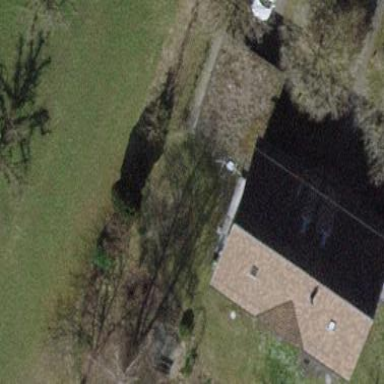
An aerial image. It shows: Detached building.